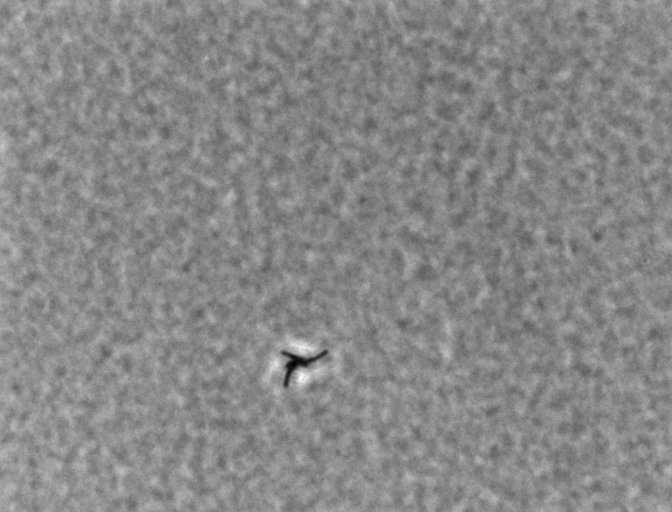
Bacillus coagulans